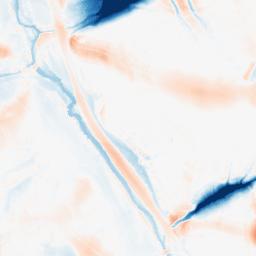
Category: morphological
Decomposition family: morphological_ellipse
Decomposition parameters: operation: average
width: 50
height: 50
Upsampling method: quadratic
Upsampling parameters: scale: 4
Upsampling scale: 4